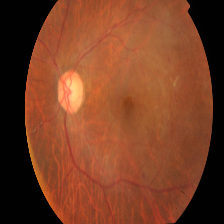
Diabetic retinopathy grade: Proliferative DR